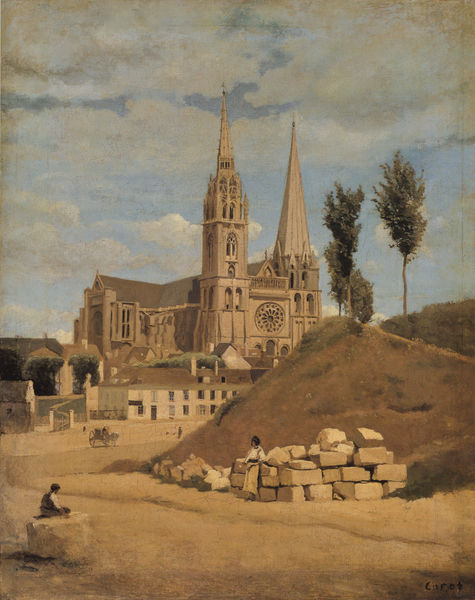
Titel: La Cathédrale de Chartres, Die Kathedrale von Chartres
Künstler: Jean Baptiste Camille Corot
Standort: Paris
Institution: Musée du Louvre
Schlagwörter: baum, berg, blau, gemälde, himmel, mann, schatten, wolken, bäume, gelb, grün, landschaft, menschen, ocker, sand, sitzen, stadt, braun, fenster, frankreich, frau, grau, hell, licht, männer, strasse, dach, gebäude, gras, haus, rose, weg, wiese, wolke, beige, malerei, architektur, mensch, spitze, stein, steine, signatur, öl, erde, häuser, hügel, wind, busch, büsche, gebüsch, kirche, sonne, sitzend, gotik, bauern, kinder, turm, garten, fassade, warm, berge, wüste, dächer, mauer, ziegel, kutsche, platz, arbeiter, wagen, treppe, uhr, dürr, türme, rundfenster, dom, kathedrale, quader, gotisch, querhaus, rosette, rundbögen, begegnung, freitreppe, bau, baäume, sakralbau, bauwerk, baustelle, fuhrwerk, längsschiff, chartre, erdhaufen, fensterrose, fialen, querschiff, schallöffnungen, steinblöcke, stin, strebewerk, westtürme, westwerk, rosettenfenster, steinhaufen, turmhaube, kirche dom geschichte gotik baukunst, turm vollendet, himmeörosette, gatter#, kirche baustelle türme steine baumaterial, kirche himmel